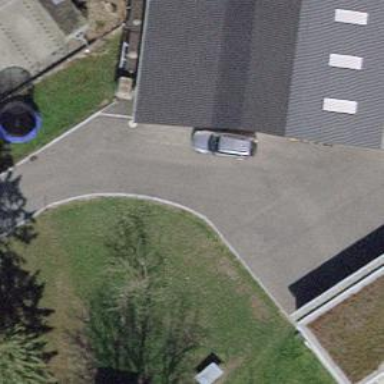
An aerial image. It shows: Shed building.